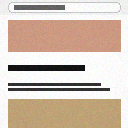
Screen state: on